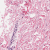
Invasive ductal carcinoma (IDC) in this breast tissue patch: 0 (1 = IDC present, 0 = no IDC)